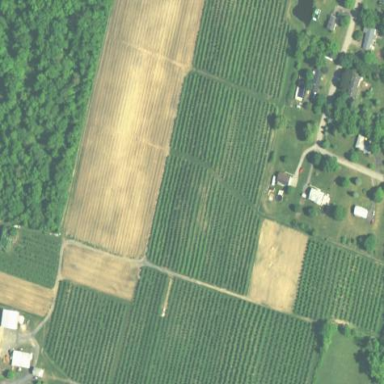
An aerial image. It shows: Orchard.